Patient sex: F
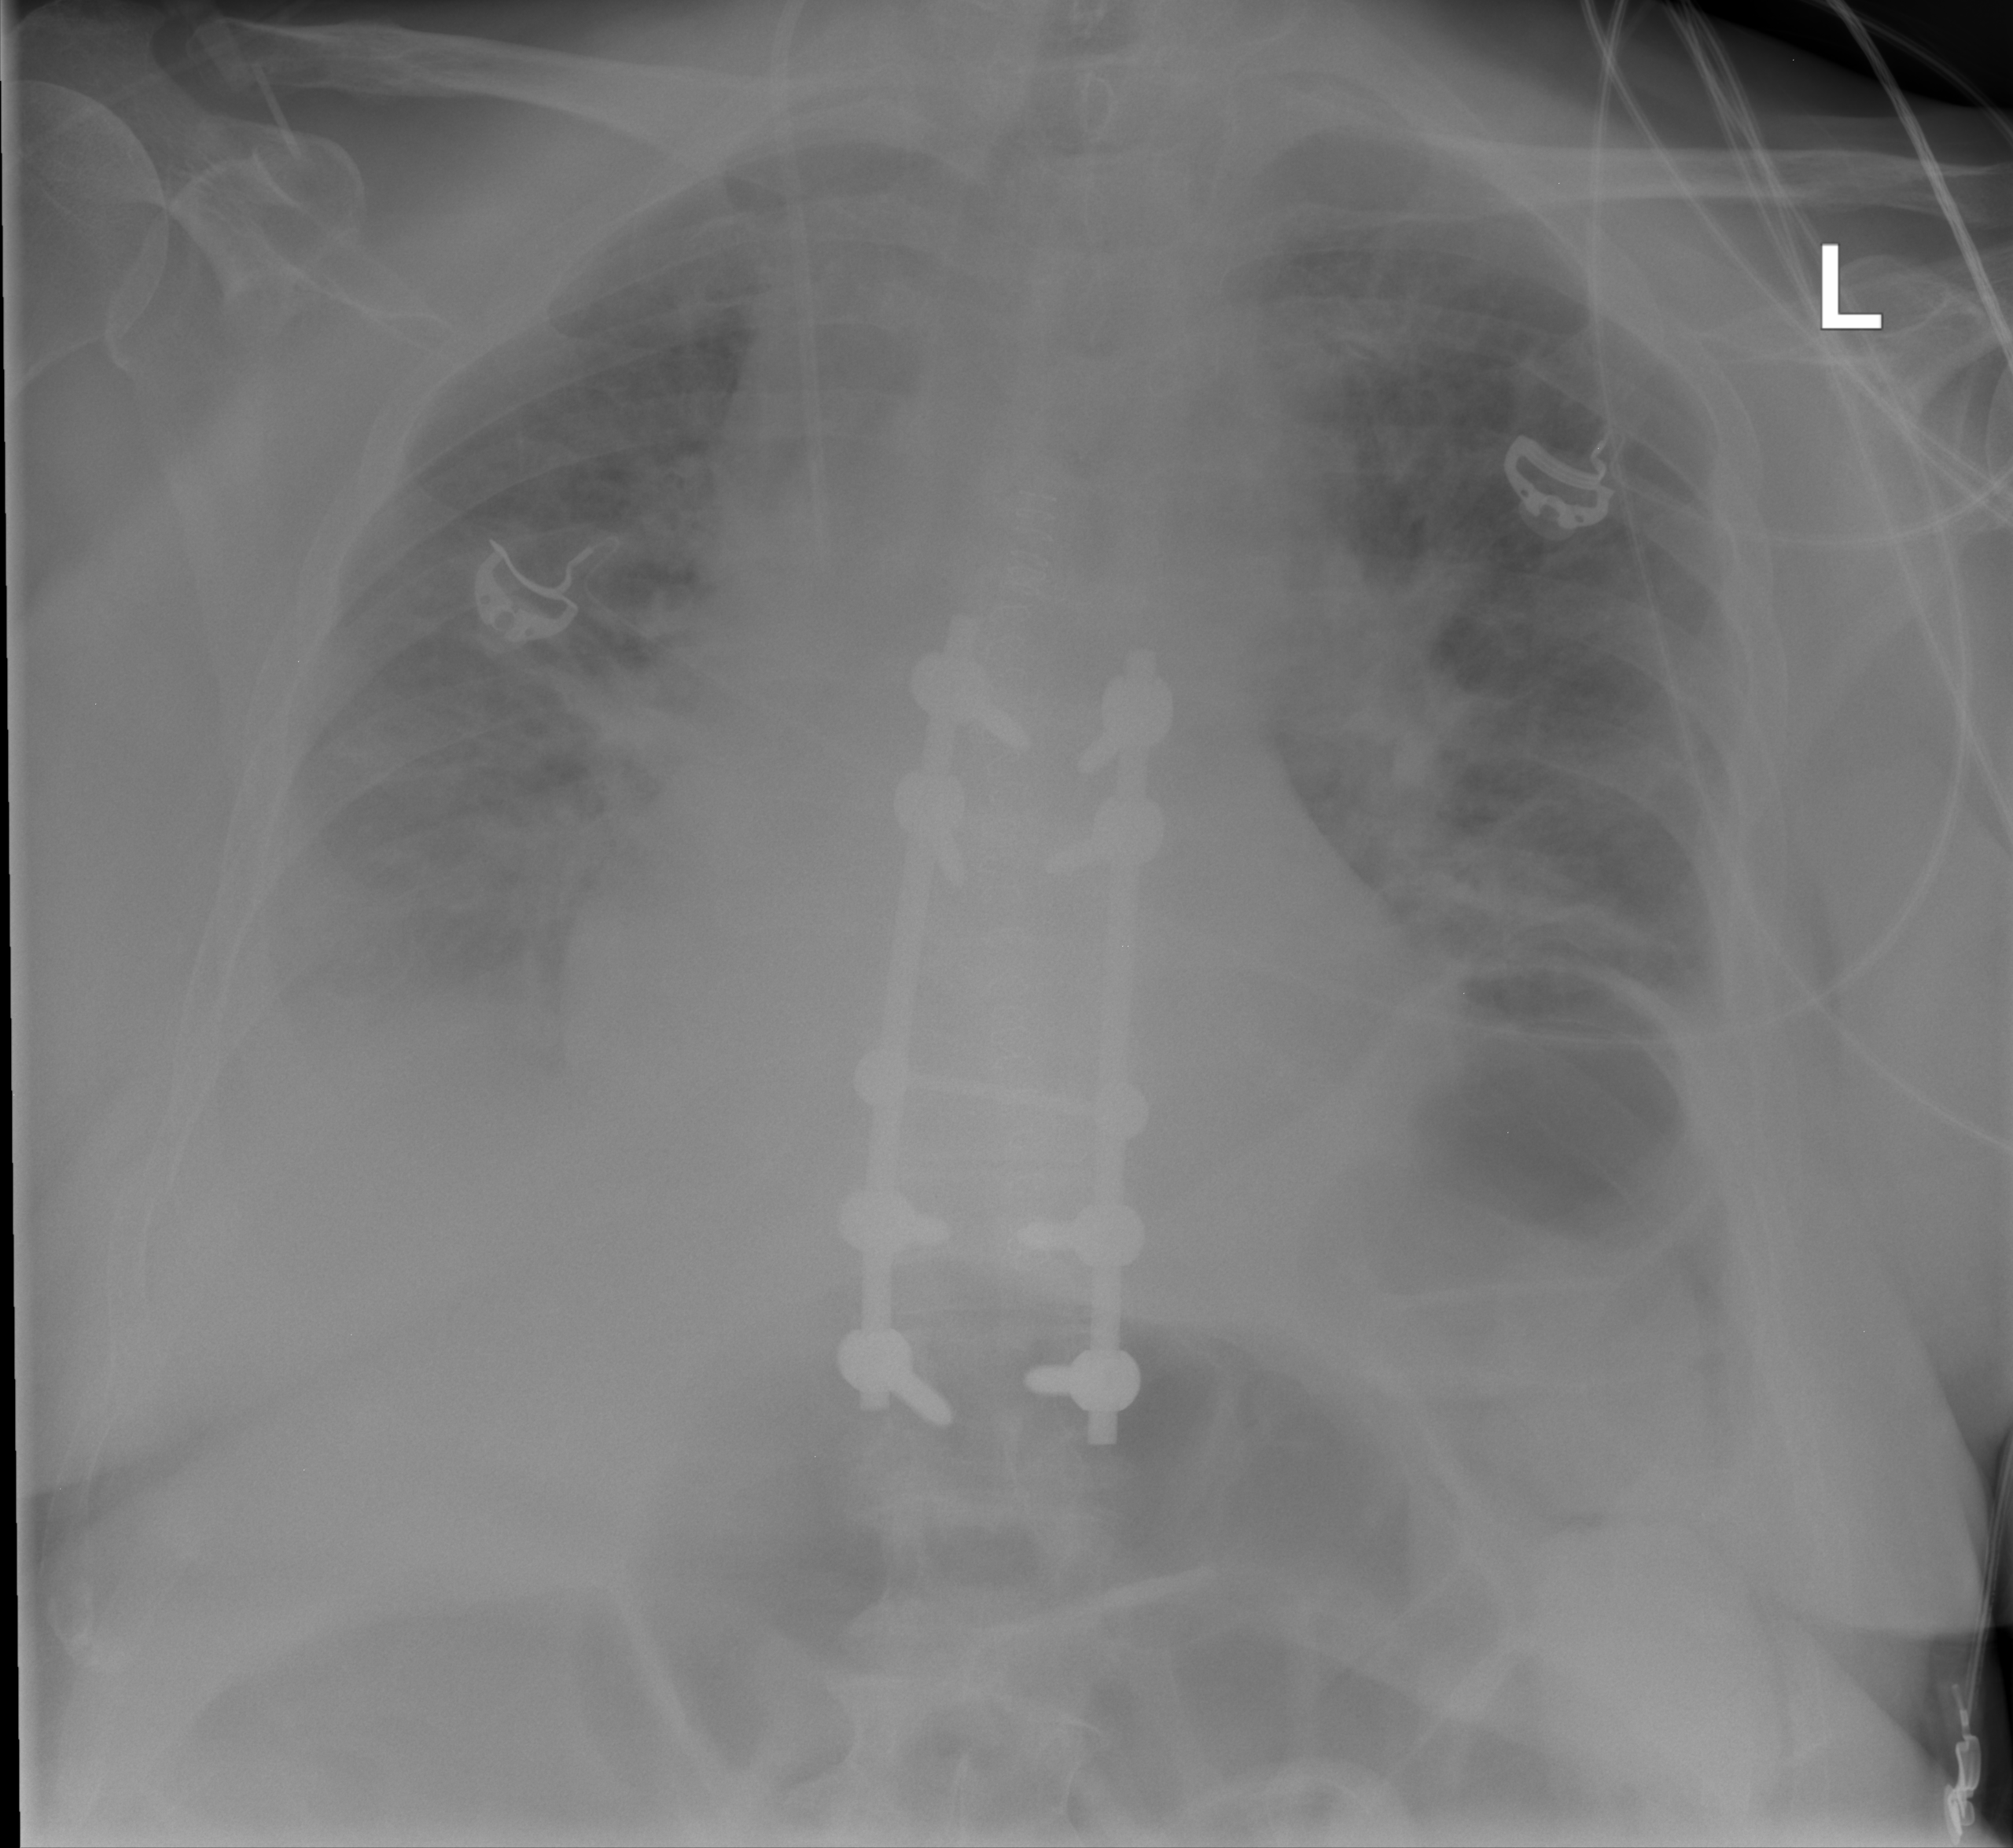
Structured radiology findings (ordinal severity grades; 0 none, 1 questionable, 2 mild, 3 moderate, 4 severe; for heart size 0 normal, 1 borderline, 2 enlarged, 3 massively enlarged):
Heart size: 2
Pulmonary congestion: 2
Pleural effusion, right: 2
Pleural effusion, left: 1
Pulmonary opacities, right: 0
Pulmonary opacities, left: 0
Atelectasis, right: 2
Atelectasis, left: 2